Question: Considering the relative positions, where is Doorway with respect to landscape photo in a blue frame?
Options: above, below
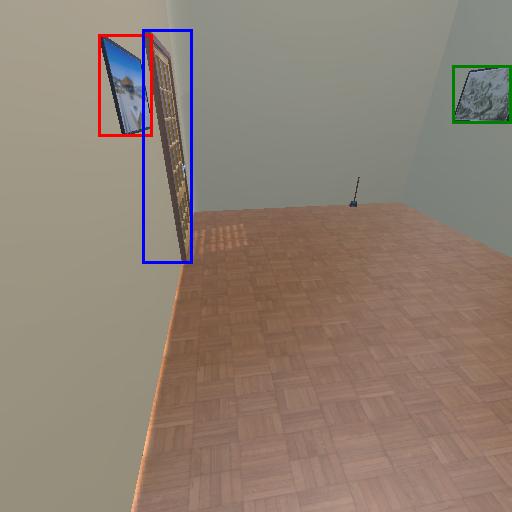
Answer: above